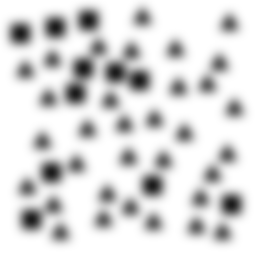
Squares: 11
Triangles: 33
Stars: 0
Total shapes: 44